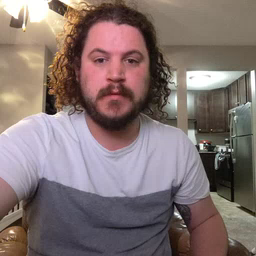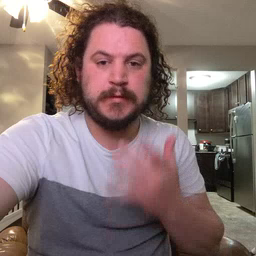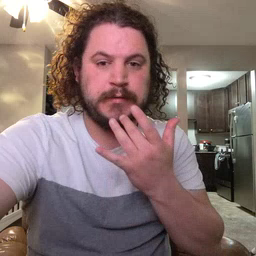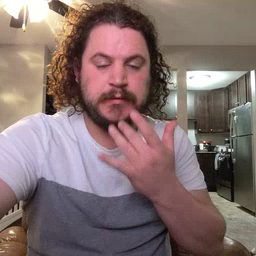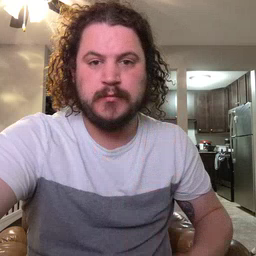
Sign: taste